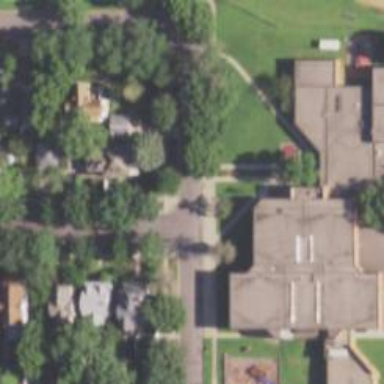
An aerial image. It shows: School building.